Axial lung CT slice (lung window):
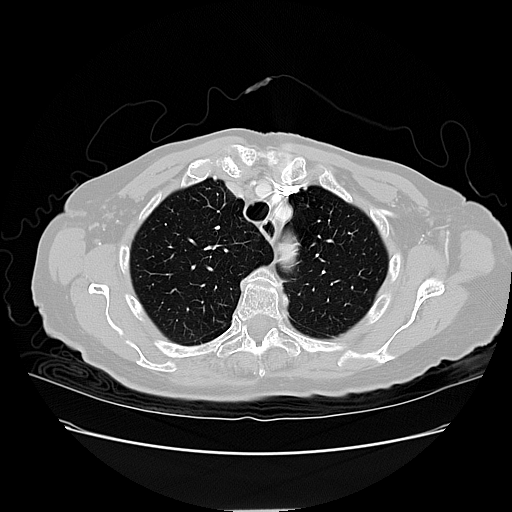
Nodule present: no